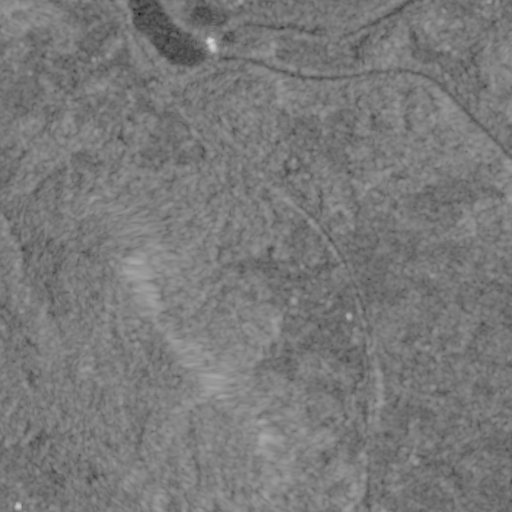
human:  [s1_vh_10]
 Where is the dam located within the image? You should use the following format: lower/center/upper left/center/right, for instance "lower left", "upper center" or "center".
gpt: The dam is located in the upper center of the image.
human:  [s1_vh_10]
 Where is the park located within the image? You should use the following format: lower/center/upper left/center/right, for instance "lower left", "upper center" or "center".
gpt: The park is located in the upper right of the image.
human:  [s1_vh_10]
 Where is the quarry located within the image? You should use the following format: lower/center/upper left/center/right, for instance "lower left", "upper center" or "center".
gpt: The quarry is located in the upper center of the image.
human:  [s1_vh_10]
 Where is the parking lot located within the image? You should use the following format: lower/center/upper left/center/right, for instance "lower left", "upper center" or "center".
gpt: There is no parking lot in the image.

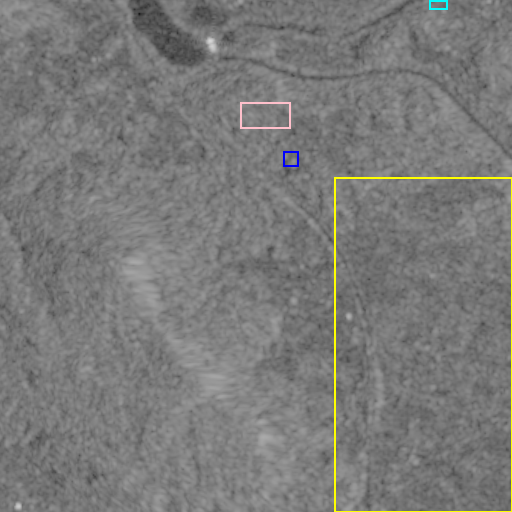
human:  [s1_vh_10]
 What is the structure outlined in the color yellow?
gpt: The structure outlined in yellow is a crop field.
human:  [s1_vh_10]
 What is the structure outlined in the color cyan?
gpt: The structure outlined in cyan is a park.
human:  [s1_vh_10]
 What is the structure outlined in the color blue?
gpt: The structure outlined in blue is a parking lot.
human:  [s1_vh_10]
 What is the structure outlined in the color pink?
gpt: The structure outlined in pink is a quarry.
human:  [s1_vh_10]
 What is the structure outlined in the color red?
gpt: There is no red outline.